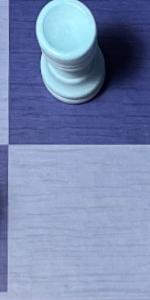
Label: Empty